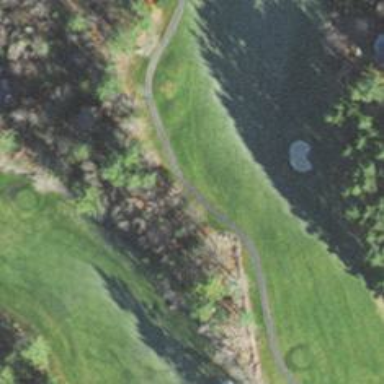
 with grooming for classic and skating styles."